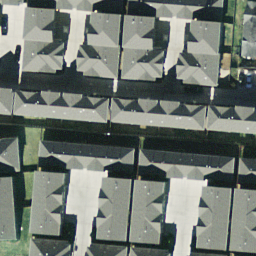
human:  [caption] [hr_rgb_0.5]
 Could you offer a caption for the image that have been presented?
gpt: There are lots of houses with grey and black roofs arranged neatly .

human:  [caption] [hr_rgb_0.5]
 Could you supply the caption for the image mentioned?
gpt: There are lots of houses with grey and black roofs and some plants arround them .

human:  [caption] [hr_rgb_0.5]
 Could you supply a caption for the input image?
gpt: This is a dense residential area with houses and plants .

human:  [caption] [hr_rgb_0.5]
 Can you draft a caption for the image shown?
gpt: It is a dense residential area with lots of houses arranged neatly .

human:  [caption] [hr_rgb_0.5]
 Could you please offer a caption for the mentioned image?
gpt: Lots of houses and plants in the dense residential area .